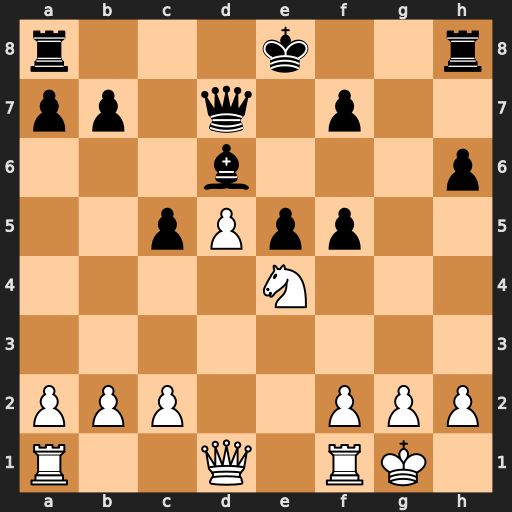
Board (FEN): r3k2r/pp1q1p2/3b3p/2pPpp2/4N3/8/PPP2PPP/R2Q1RK1
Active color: w
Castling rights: kq
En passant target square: -
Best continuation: Nf6+ Ke7 Nxd7